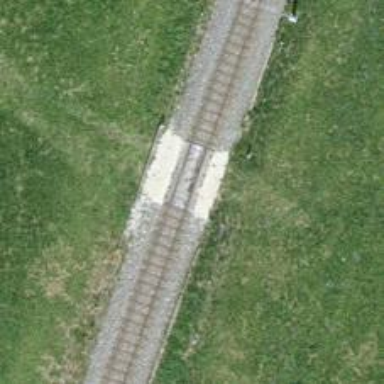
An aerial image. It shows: Railway level crossing.